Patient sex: M
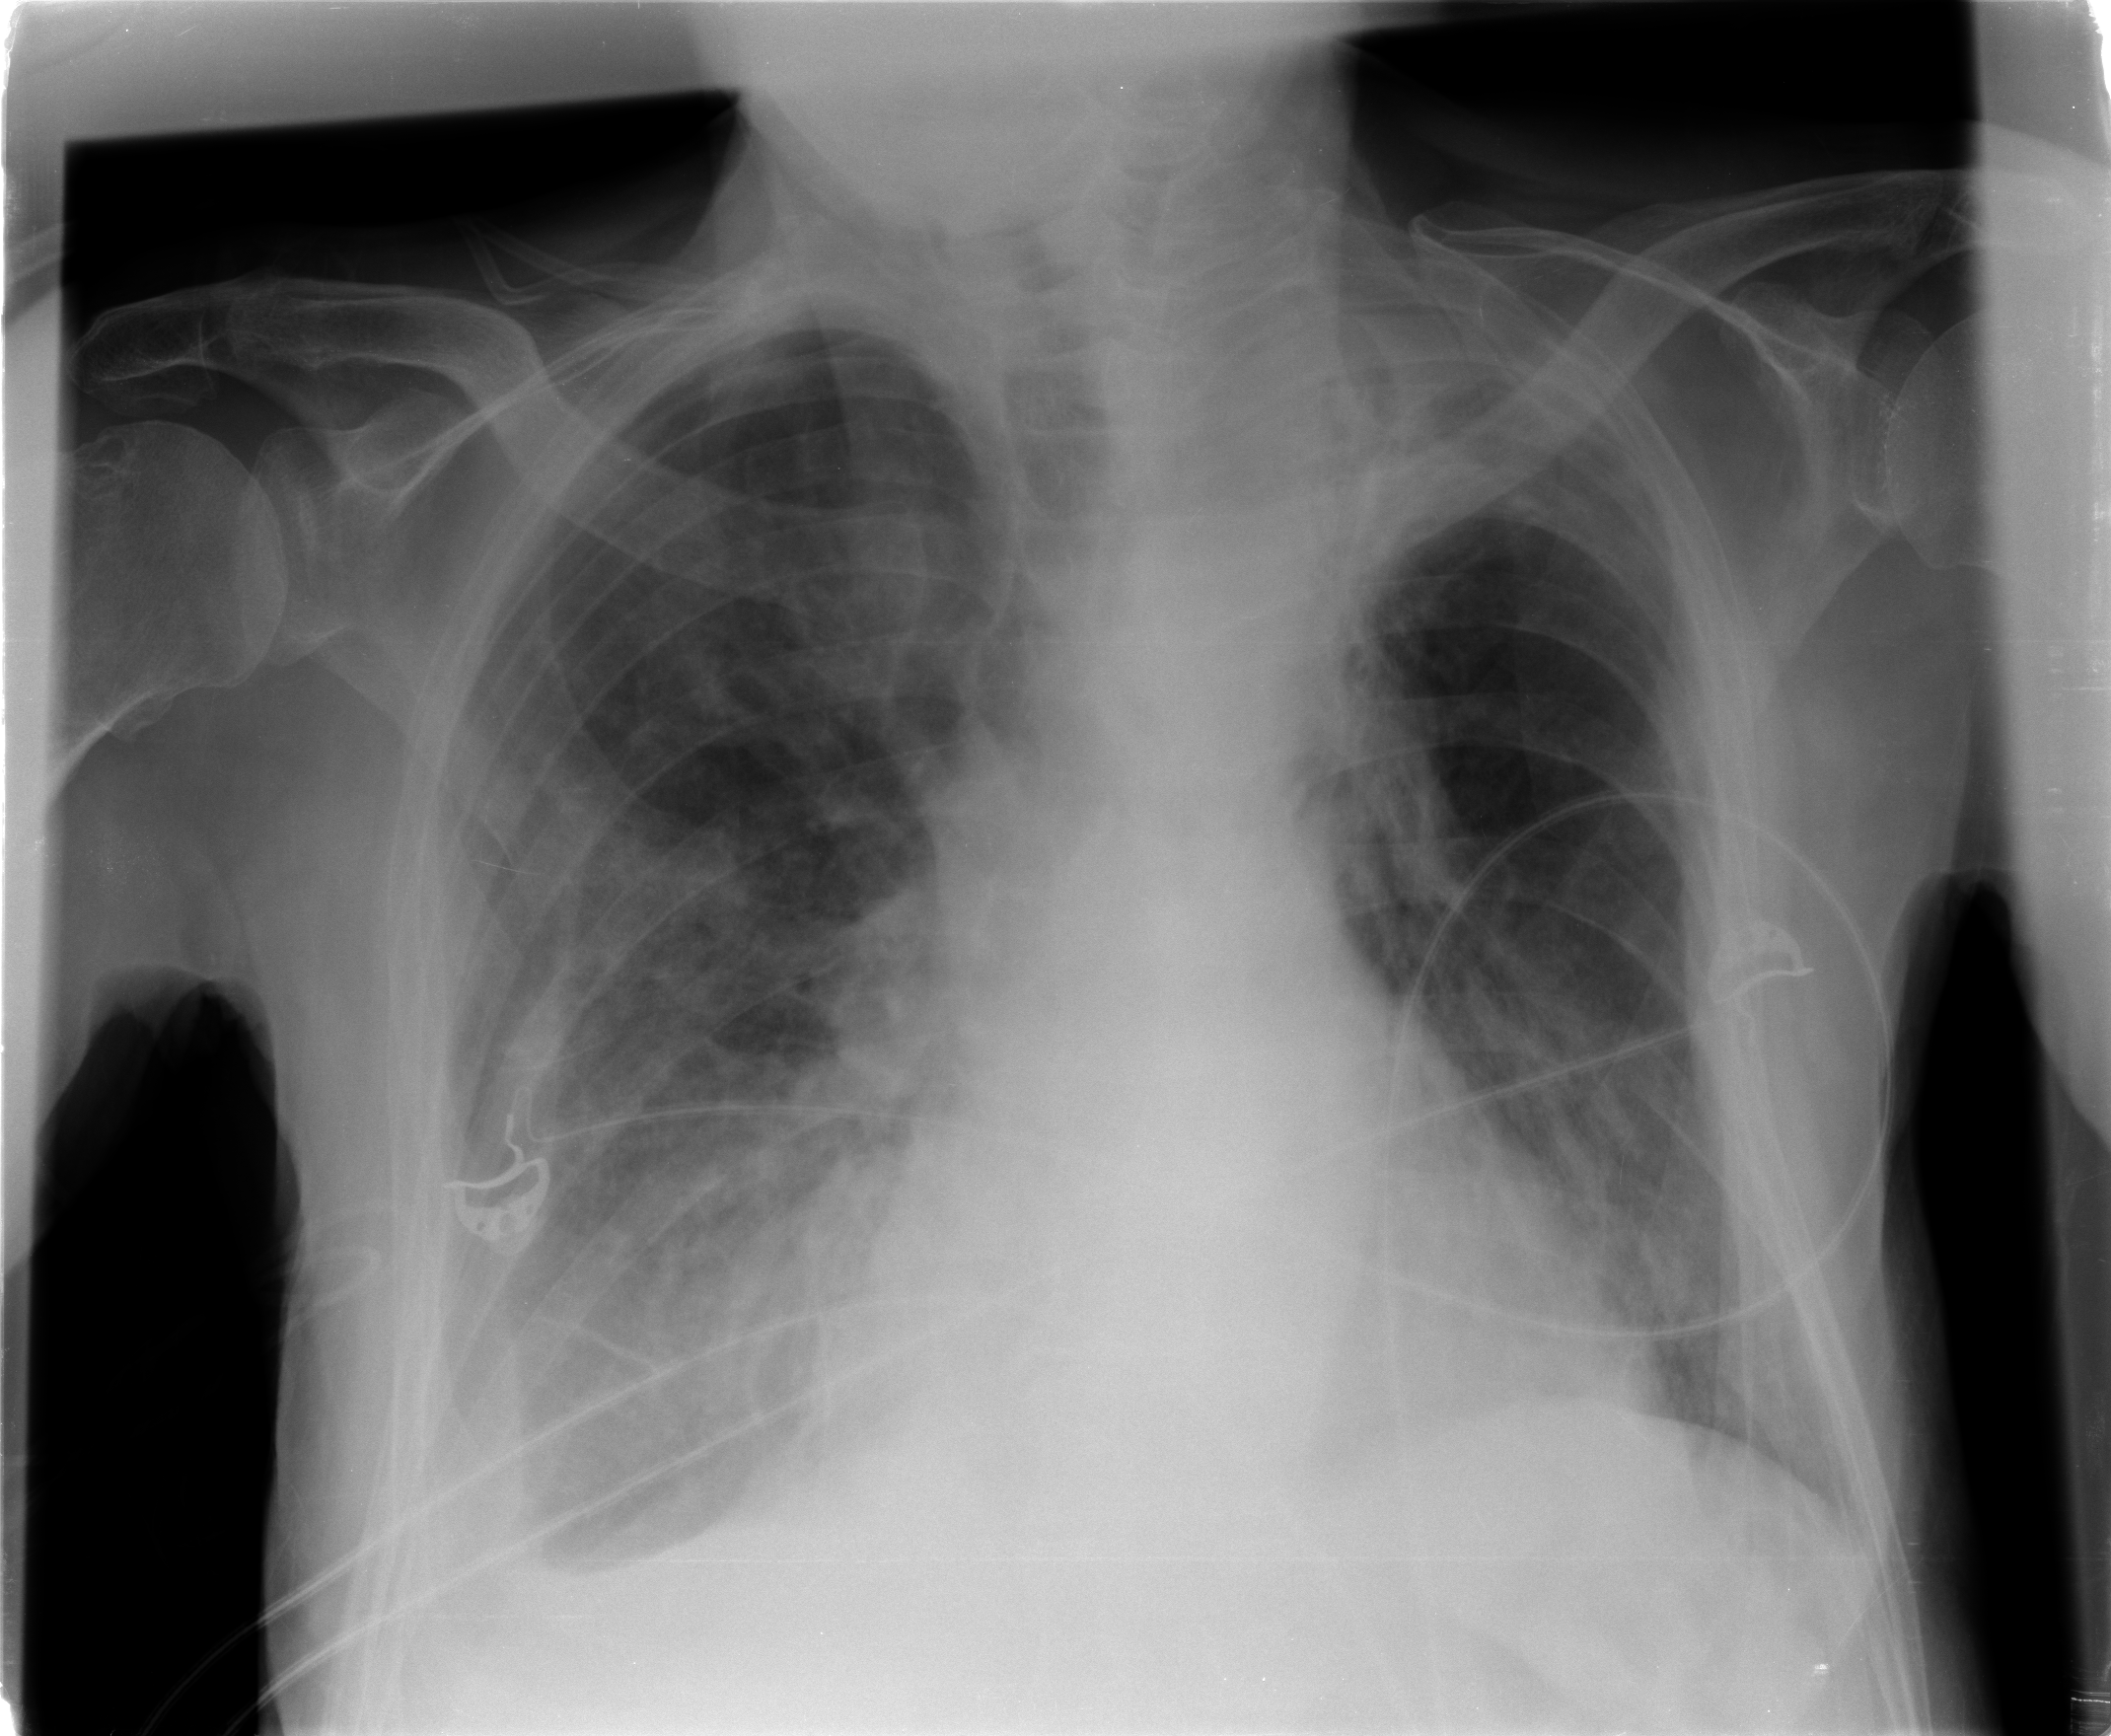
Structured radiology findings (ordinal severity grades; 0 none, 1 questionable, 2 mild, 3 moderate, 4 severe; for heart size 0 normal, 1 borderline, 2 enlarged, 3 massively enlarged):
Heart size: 1
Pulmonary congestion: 2
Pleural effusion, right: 2
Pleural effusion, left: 0
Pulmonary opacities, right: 2
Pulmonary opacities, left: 2
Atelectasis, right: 2
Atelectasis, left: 0